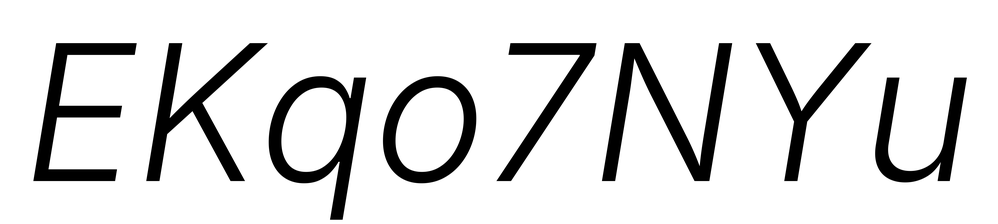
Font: Inter-Italic_Light_Italic